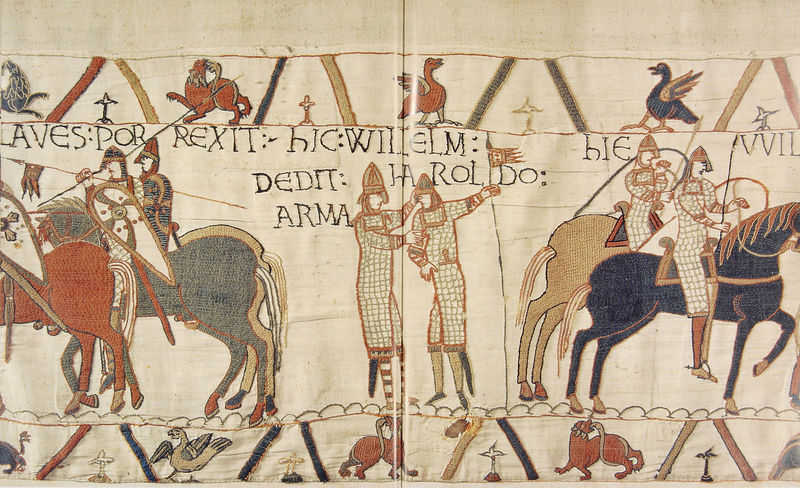
Titel: Teppich von Bayeux
Institution: Bayeux, Städtisches Museum
Schlagwörter: blau, kampf, kämpfer, vogel, grün, braun, grau, männer, schwarz, unterhalten, weiss, rot, tier, tiere, tuch, beige, muster, teppich, vögel, stickerei, stoff, pferd, pferde, reiter, schrift, papier, ente, fahne, flagge, enten, krieg, schlacht, könig, wandteppich, inschrift, schild, kreuz, soldat, helm, ritter, kämpfen, rüstung, helme, kreuze, löwen, mittelalter, krieger, fabelwesen, greif, tapisserie, lanzen, speer, gestickt, drache, arma, wilhelm, latein, schilde, zeichnunge, falz, sper, eroberer, kettenhemd, end, t, bayeux, teppich von bayeux, harald, 1066, blauzahl, nasalhelm